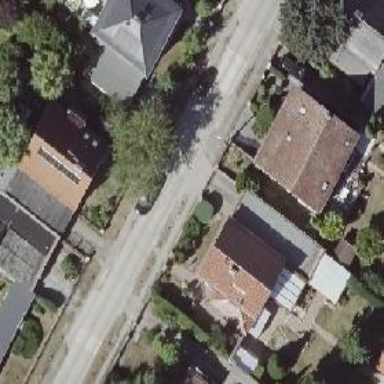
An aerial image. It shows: Footway.